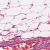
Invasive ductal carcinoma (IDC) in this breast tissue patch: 0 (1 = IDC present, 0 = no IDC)